Question: On my Master page, I have created a Horizontal menu, styled by CSS. The list items show panels with link buttons on them to take users to different pages.
The Panels always show above controls, except for one page.
The content of the page shows 2 asp:Buttons. On this page, the panel gets hidden behind the buttons, but the border for the panel still shows.
The image below will illustrate clearly:

The CSS for the horizontal menu is as follows:
'''
/* Horizontal menue style */
ul
{
padding: 0;
margin: 0 0 0 0 ;
list-style: none;
}
li
{
cursor: default;
float: left;
position: relative;
width: 90px;
color: darkgray;
text-align: center;
background-color: white;
height: 23px;
padding-top: 2px;
}
li:hover {
background-color: white;
color: black;
padding-top: 2px;
}
li ul
{
display: none;
position: absolute;
margin: 0;
padding: 0;
margin-top: -9px;
width: 100px;
}
li > ul
{
top: auto;
left: auto;
}
li:hover ul, li.over ul
{
display: block;
}
'''
The panel goes through a skin file:
'<asp:Panel runat="server" CssClass="menuWrapper" SkinID="MenuWrapper"></asp:Panel>'
'''
.menuWrapper
{
z-index: 500;
font-size: small;
margin-top: 15px;
margin-left: -2px;
padding: 5px;
padding-left: 15px;
line-height: 25px;
background-color: white;
width: 190px;
text-align: left;
border-left: 1px lightgray solid;
border-bottom: 1px lightgray solid;
border-right: 1px lightgray solid;
border-top-right-radius: 5px 5px;
border-bottom-right-radius: 5px 5px;
border-bottom-left-radius: 5px 5px;
}
'''
Ive even fiddles with the z-index. How can I create a solution.
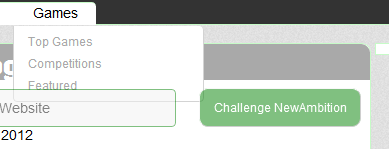
Answer: The answer lies in the z-index of the UL.
I have changed the UL css to the following:
'''
ul
{
padding: 0;
margin: 0 0 0 0 ;
list-style: none;
z-index: 499;
}
'''
Which has now fixed the issue.